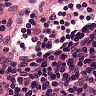
Metastatic tissue present: no